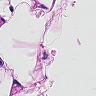
Metastatic tissue present: no